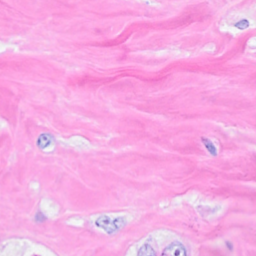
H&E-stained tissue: Breast